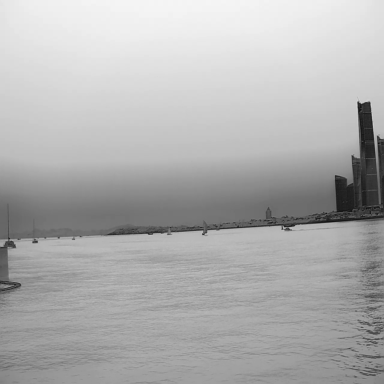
There are seven canoes in the infrared image.